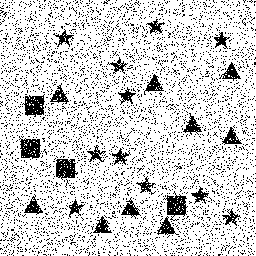
Squares: 4
Triangles: 9
Stars: 11
Total shapes: 24